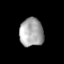
Tissue: prostate
Cell type: T cells
Senescence score: 0.3505
Nuclear area (px): 669
Mean DAPI intensity: 165.58